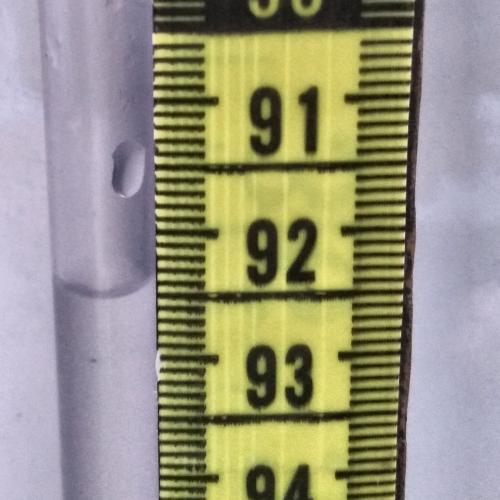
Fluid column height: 92.5 cm